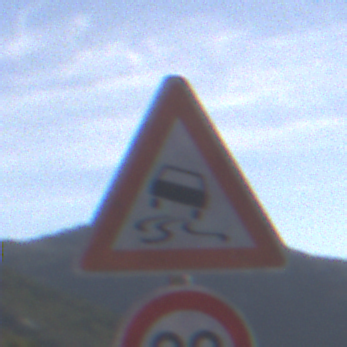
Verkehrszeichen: SchleuderOderRutschgefahr
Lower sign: Geschwindigkeit80
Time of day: MorningAfternoon
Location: Outdoor (RoadRail)
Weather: PartlyCloudy
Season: NotSpecified
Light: Natural